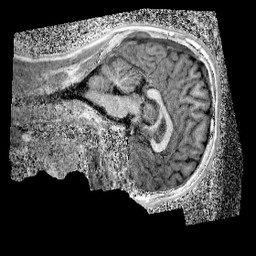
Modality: UNIT1_denoised
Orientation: sagittal
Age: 12
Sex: male
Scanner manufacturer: siemens
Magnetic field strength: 3 T
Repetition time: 4 s
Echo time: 0.00299 s